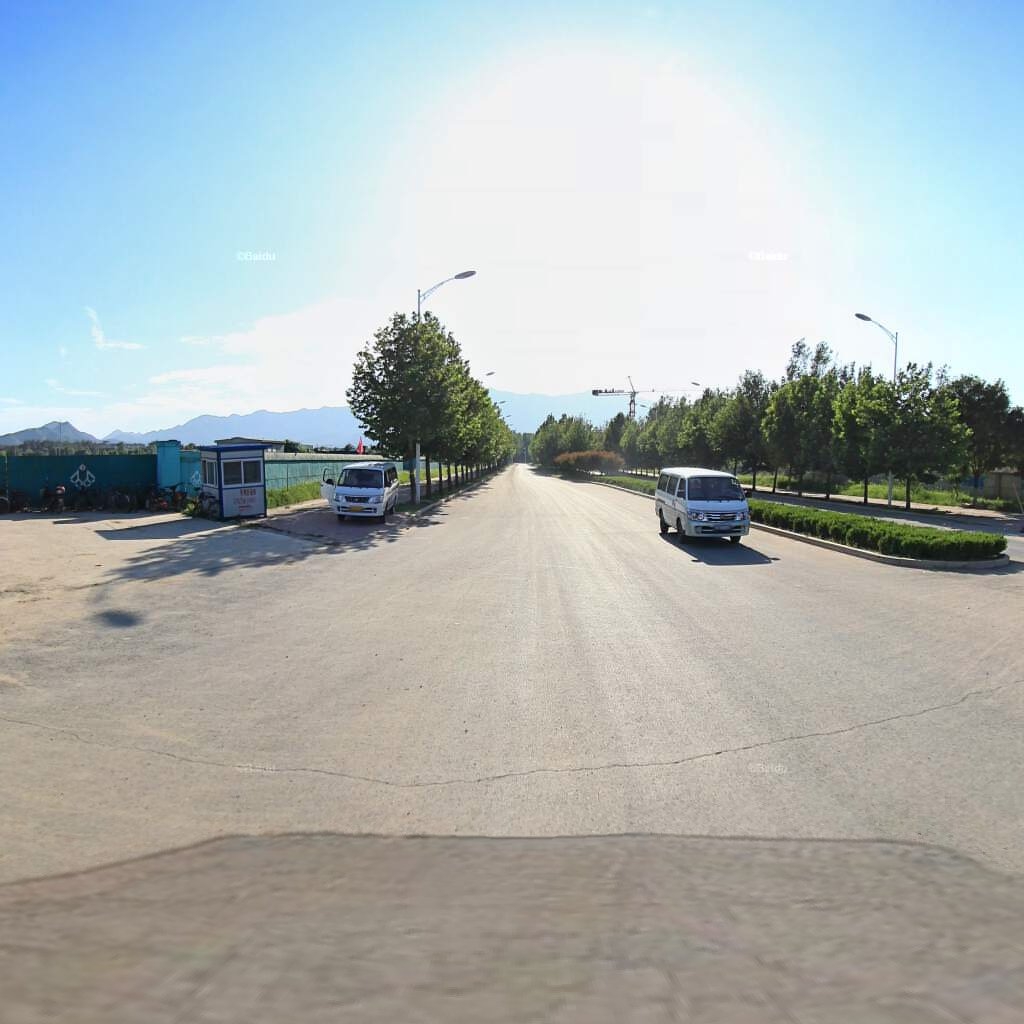
Region: Haidian
Road damage annotations: transverse crack